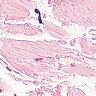
Metastatic tissue present: no